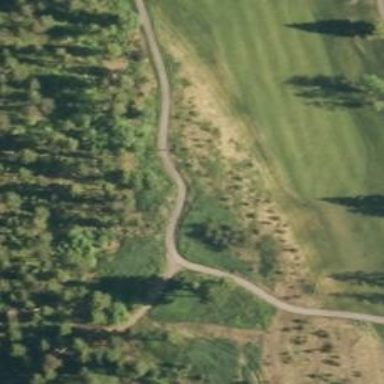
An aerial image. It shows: Path designated for golf carts.